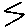
Label: zigzag